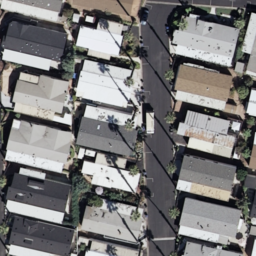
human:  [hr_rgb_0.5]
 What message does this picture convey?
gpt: mobile home park